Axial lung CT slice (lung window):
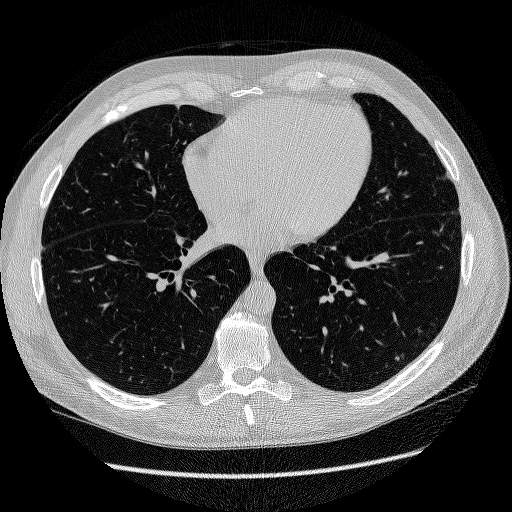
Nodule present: no